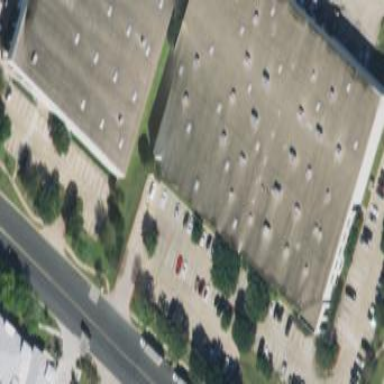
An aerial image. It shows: Retail building.